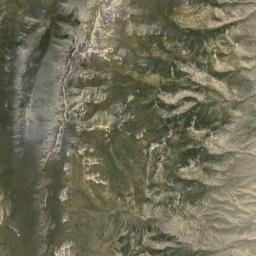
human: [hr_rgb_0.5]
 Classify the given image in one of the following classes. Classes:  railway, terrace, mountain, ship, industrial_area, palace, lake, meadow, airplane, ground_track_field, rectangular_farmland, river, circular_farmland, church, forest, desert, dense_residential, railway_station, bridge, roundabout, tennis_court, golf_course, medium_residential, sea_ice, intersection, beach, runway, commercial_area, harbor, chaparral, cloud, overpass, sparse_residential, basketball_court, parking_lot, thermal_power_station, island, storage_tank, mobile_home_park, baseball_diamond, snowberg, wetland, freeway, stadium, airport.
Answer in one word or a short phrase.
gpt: mountain